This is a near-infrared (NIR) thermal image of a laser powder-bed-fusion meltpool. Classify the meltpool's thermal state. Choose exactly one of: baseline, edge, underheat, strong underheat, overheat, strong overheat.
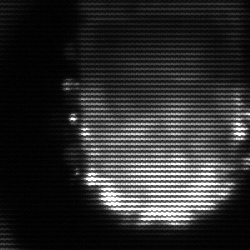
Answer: baseline